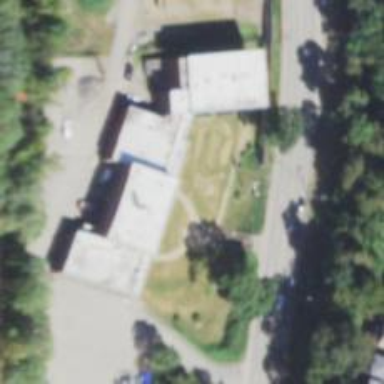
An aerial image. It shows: Historic school.